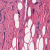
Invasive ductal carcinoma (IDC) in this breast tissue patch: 0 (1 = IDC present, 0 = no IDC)